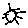
Label: sun